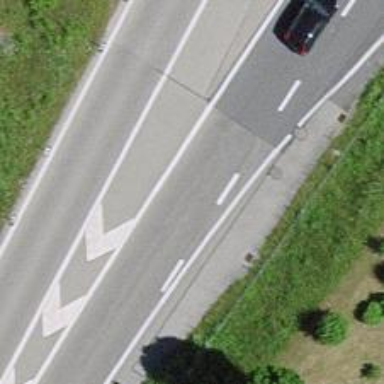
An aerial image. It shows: Asphalt motorway link.